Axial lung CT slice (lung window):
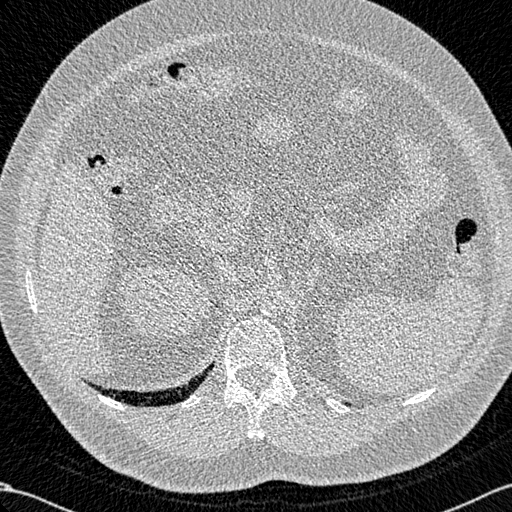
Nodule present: no